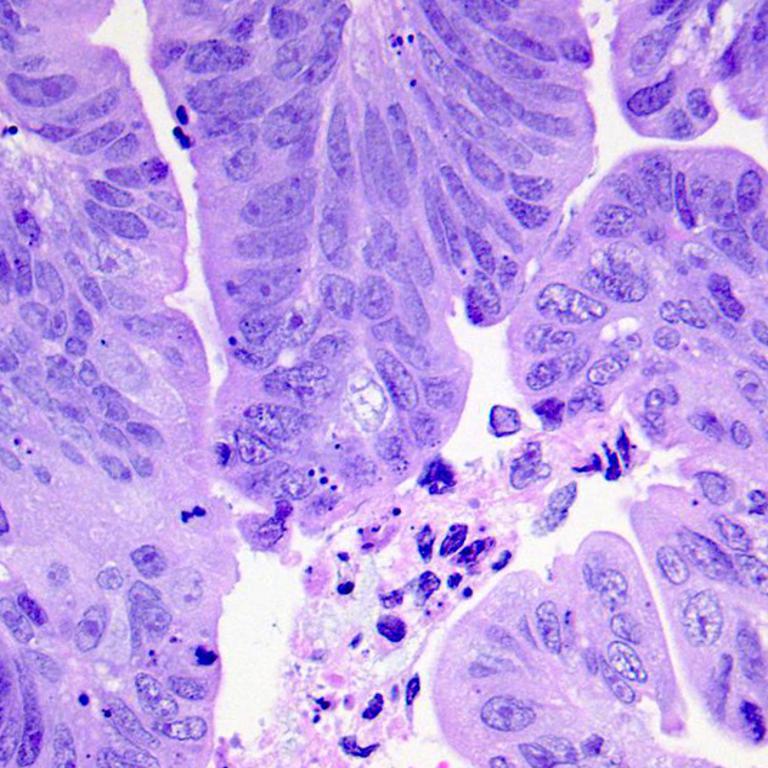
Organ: colon
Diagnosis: adenocarcinomas